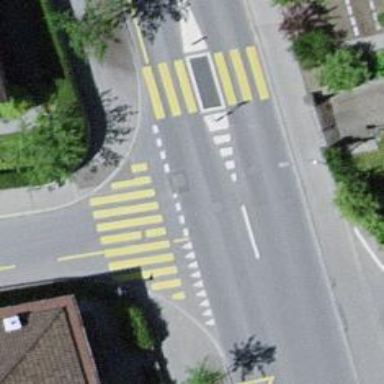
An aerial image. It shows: Uncontrolled road crossing with pedestrian island.